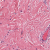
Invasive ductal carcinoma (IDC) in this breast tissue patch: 0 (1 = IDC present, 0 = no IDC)